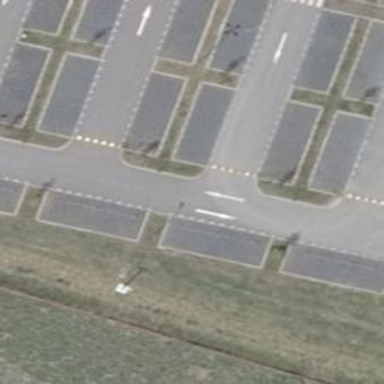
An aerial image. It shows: Road serving as parking aisle.